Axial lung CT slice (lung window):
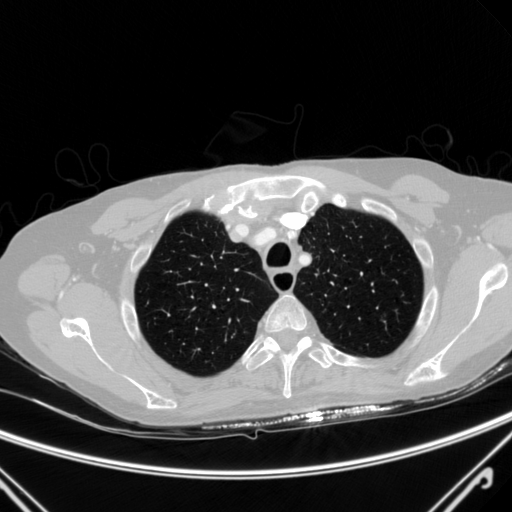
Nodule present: no